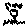
Label: flower